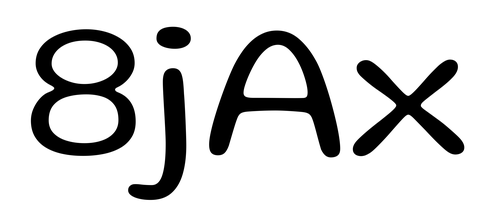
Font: Gluten_Light